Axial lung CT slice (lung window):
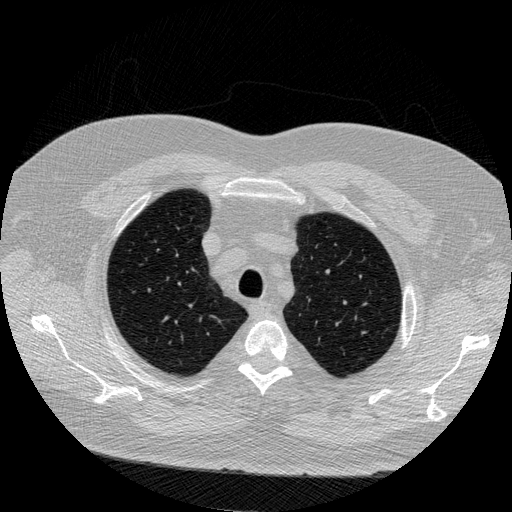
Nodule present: no